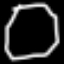
Label: octagon